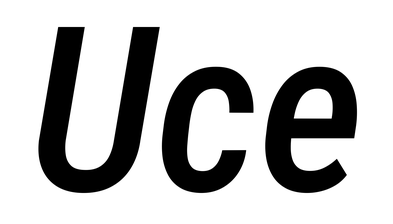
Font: Roboto-Italic_Condensed_Medium_Italic